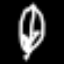
Label: leaf